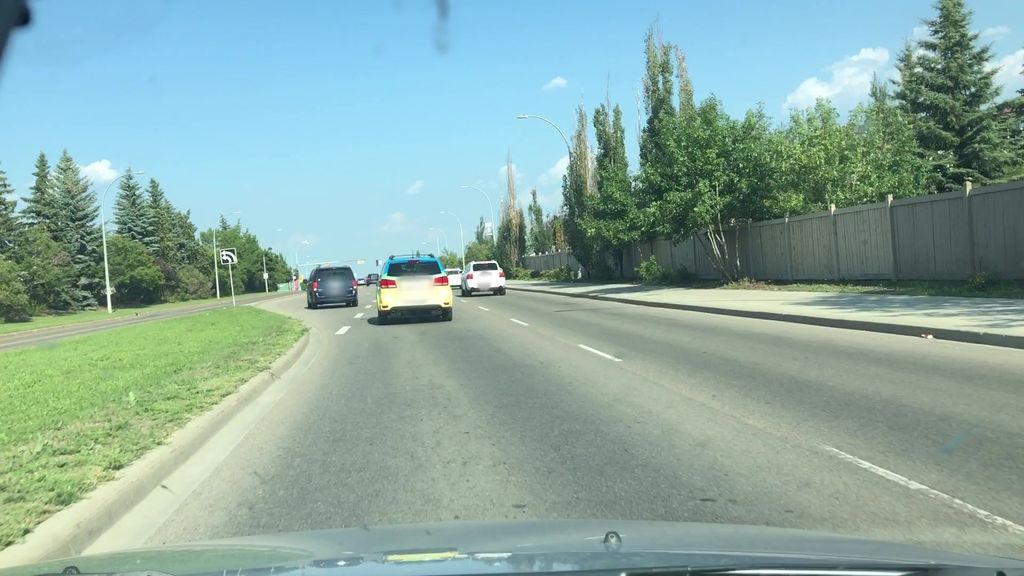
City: edmonton